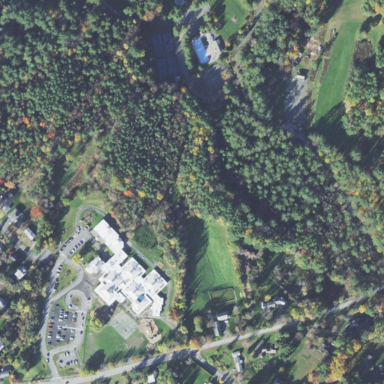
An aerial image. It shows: School.